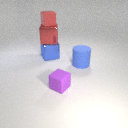
large red metal cube below small red rubber cube